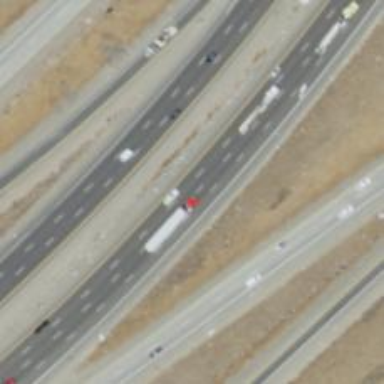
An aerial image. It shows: Motorway.